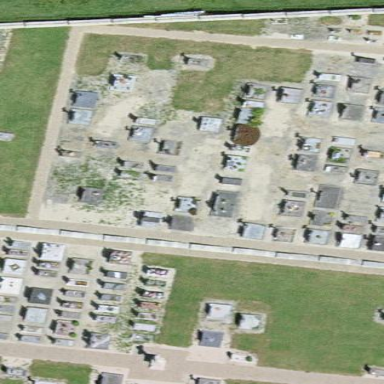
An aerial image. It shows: Cemetery.